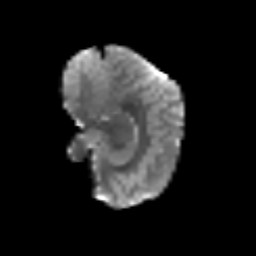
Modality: T2w
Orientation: sagittal
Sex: female
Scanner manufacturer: siemens
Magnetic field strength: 3 T
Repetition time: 5 s
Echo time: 0.071 s